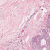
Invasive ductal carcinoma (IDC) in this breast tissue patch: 0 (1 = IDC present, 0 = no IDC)